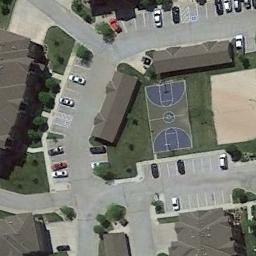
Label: basketball_court